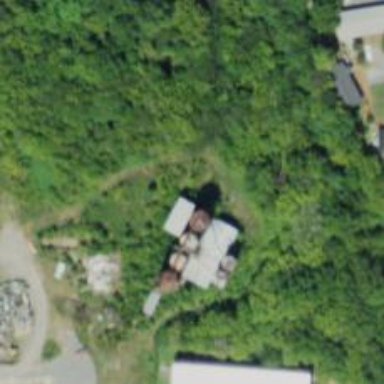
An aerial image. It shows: Abandoned railway spur.